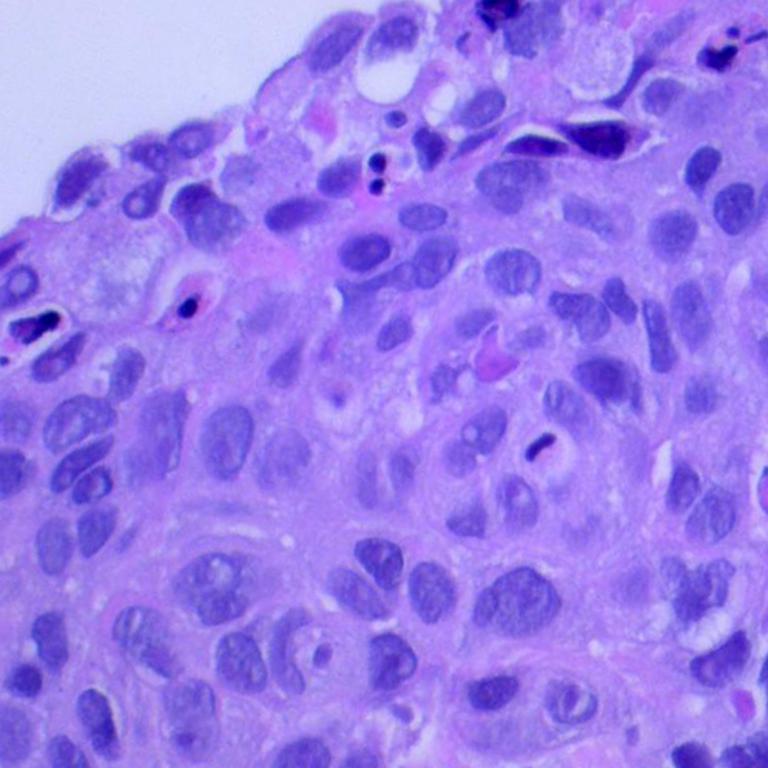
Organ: lung
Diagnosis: squamous carcinomas